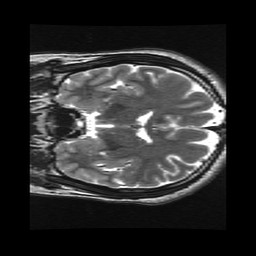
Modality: T2w
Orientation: coronal
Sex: male
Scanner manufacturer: ge
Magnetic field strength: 3 T
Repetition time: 5 s
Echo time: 0.1019 s